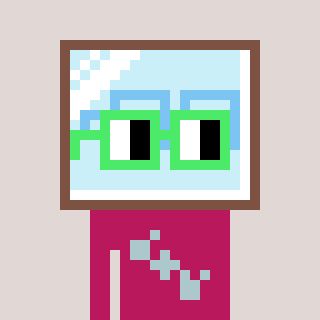
a pixel art character with square light green glasses, a mirror-shaped head and a darkpink-colored body on a warm background